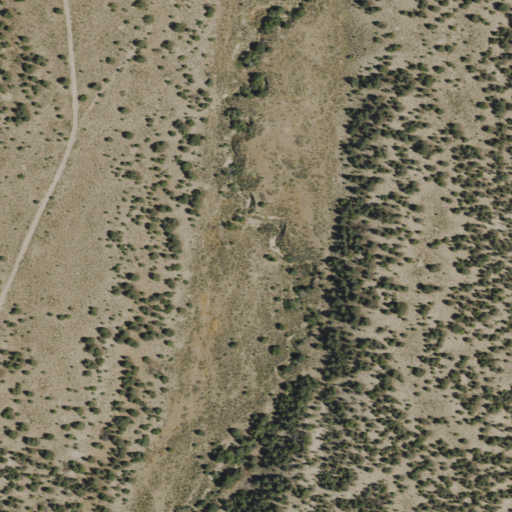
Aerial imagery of valley in Nevada named Pete Hanson Canyon containing shrub and evergreen forest